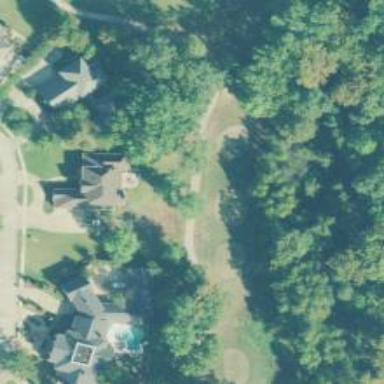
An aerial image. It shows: Footway that serves as golf path.